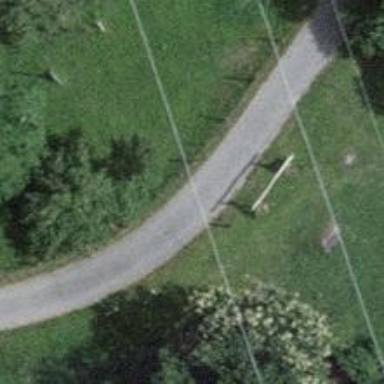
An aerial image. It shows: Service road.